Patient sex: F
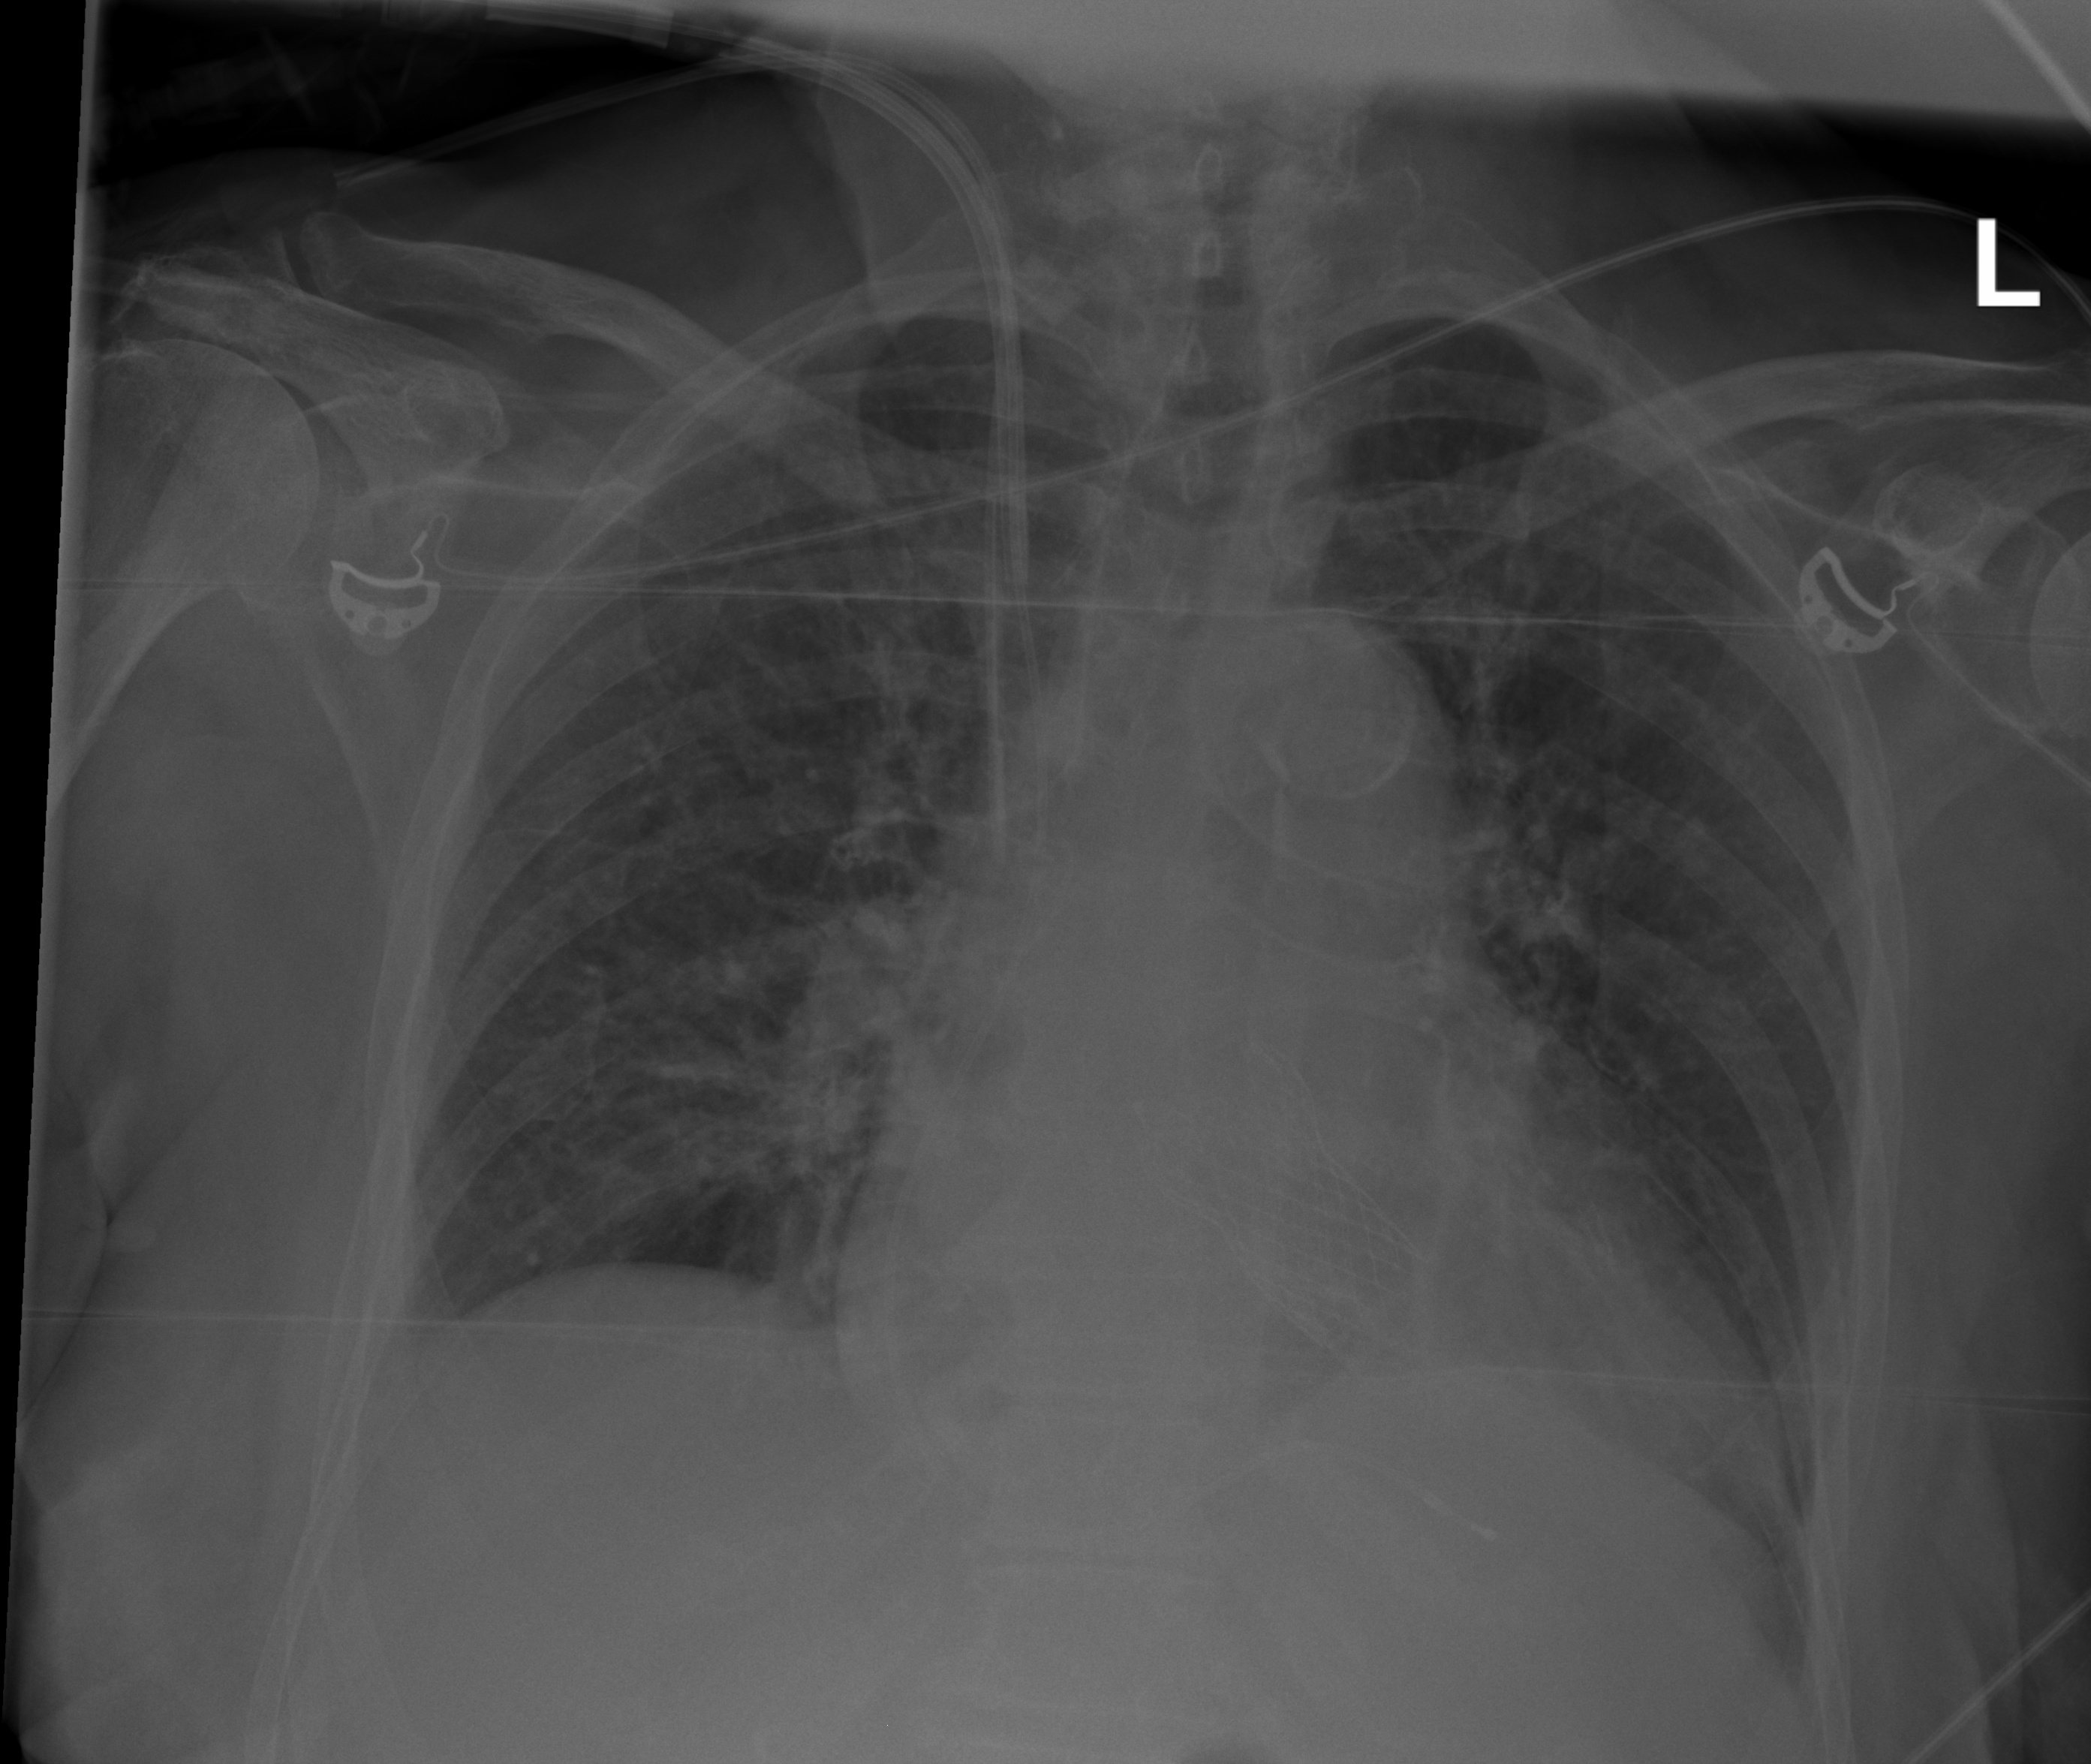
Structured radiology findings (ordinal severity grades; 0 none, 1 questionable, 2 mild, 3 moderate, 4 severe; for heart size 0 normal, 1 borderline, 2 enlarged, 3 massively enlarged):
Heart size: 2
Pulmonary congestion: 2
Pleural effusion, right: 0
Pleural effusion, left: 0
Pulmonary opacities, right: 0
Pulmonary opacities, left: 0
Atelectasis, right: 0
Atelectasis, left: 0